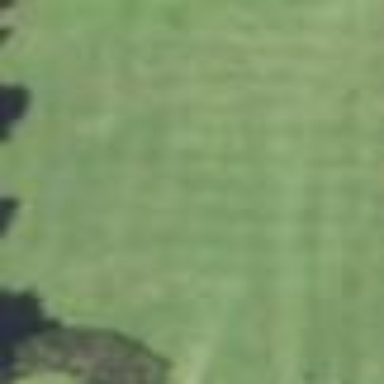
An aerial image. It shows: Well-maintained grassy area designated as golf fairway for the sport of golf. The grass is neatly mown.